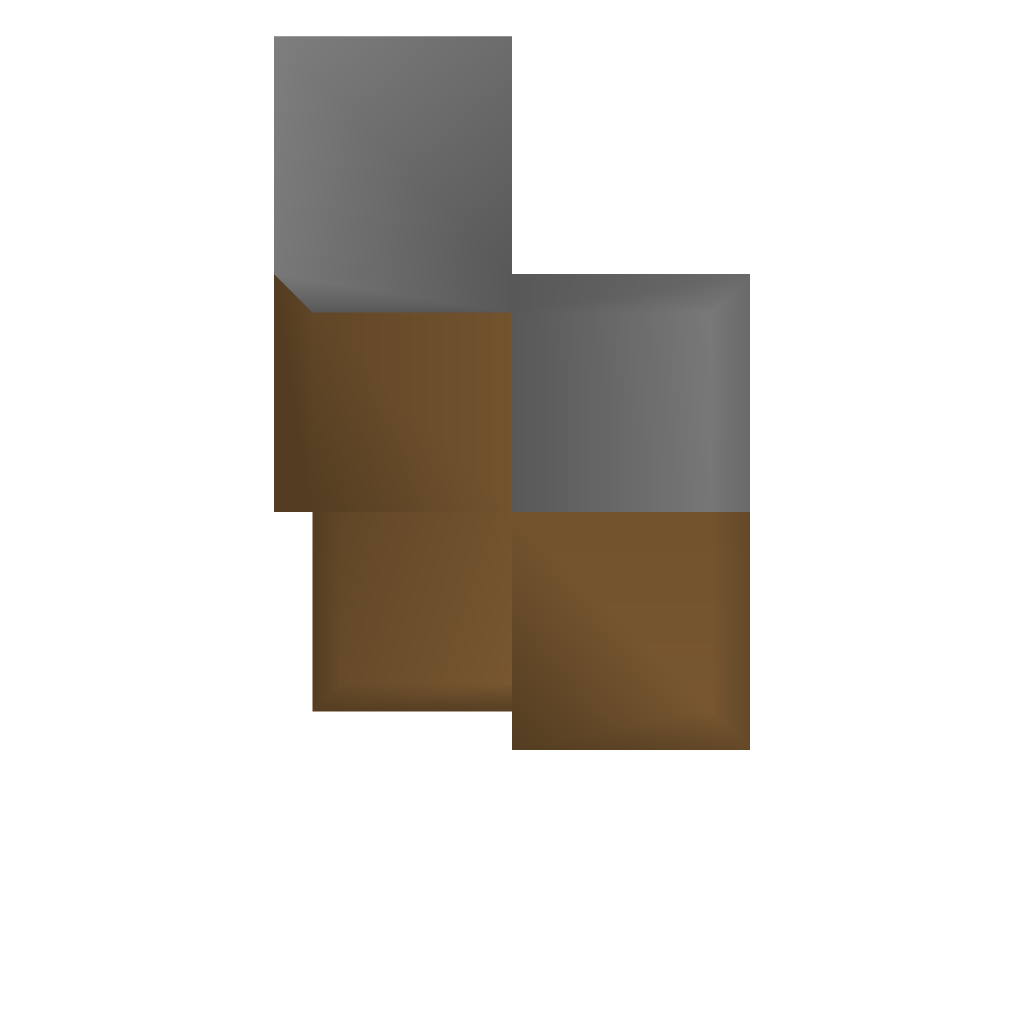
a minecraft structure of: simple row furnaces bad low quality